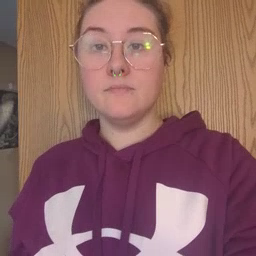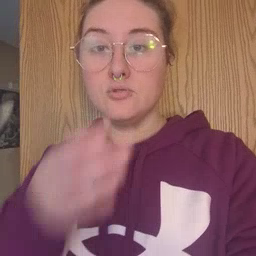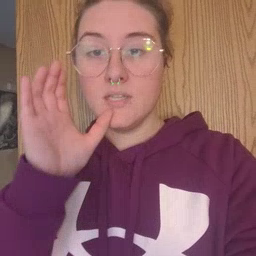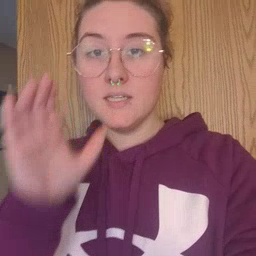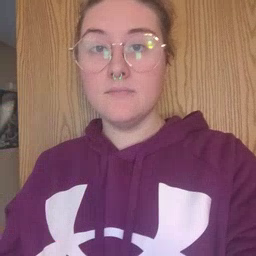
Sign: drink